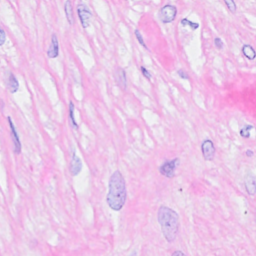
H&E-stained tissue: Breast